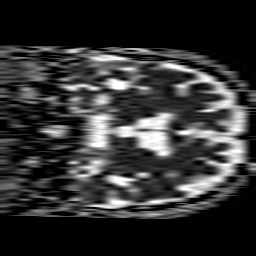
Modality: ADC
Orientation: coronal
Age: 72
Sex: male
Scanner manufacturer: philips
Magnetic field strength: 1.5 T
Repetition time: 3.641 s
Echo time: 0.09255 s